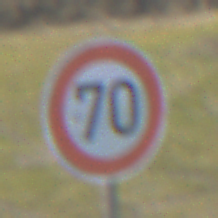
Verkehrszeichen: Geschwindigkeit70
Umgebung: Outdoor, Nature
Tageszeit: MorningAfternoon
Wetter: PartlyCloudy
Licht: Natural
Jahreszeit: NotSpecified
Kontrast: HighContrast